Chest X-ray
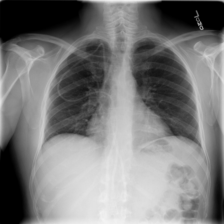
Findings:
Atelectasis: negative
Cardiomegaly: negative
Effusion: negative
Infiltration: positive
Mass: negative
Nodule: negative
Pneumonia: negative
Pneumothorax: negative
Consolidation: negative
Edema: negative
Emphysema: negative
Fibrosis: negative
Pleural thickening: negative
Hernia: negative